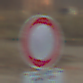
Verkehrszeichen: VerbotFahrzeugeAllerArt
Zusatzzeichen unten: BesondereFahrzeugeUndTransportgueter9
Umgebung: Outdoor, Suburban
Tageszeit: MorningAfternoon
Wetter: PartlyCloudy
Licht: Natural
Jahreszeit: NotSpecified
Kontrast: HighContrast